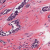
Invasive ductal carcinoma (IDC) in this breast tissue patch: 1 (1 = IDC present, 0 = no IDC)